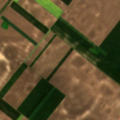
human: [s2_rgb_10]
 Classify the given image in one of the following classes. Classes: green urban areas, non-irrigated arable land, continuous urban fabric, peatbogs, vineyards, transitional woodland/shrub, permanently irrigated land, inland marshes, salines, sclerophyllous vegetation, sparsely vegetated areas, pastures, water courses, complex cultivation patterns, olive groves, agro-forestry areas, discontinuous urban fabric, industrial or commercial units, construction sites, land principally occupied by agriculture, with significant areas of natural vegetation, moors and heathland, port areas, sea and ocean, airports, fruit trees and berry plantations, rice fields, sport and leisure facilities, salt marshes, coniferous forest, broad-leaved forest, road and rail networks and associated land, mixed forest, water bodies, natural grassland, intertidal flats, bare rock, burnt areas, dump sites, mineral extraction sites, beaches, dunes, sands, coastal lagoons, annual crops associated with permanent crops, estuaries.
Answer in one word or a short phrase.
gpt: non-irrigated arable land